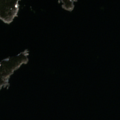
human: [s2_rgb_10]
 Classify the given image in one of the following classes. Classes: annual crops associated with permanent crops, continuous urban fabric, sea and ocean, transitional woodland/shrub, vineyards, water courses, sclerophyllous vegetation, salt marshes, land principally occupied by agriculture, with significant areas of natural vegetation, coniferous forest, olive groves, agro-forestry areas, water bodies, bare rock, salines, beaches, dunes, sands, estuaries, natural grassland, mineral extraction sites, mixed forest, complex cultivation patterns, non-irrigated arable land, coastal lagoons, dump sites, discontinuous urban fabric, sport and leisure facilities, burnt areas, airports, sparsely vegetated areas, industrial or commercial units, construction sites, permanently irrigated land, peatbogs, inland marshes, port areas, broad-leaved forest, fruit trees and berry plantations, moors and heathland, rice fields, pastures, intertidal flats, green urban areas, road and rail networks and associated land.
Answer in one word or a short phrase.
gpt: sea and ocean